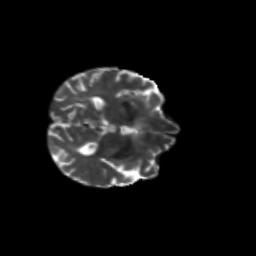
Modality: T2w
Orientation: axial
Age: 74
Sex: male
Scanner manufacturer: siemens
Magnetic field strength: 3 T
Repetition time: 4.71 s
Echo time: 0.0906 s